Question: What is the number of red dots?
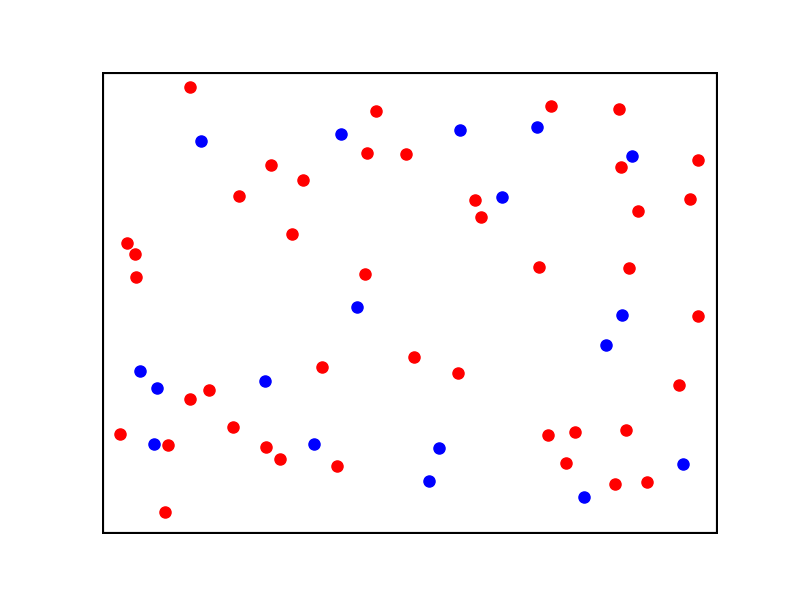
Answer: 42